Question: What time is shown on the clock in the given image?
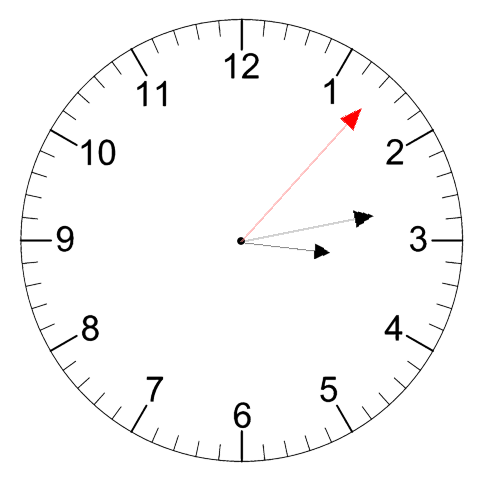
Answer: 03:13:07